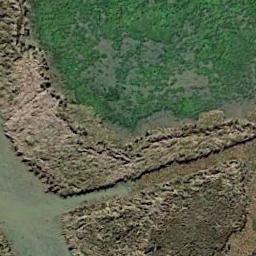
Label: wetland